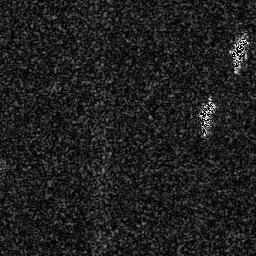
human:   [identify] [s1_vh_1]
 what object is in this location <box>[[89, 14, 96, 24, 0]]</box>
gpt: <ref>1 small ship at the top right</ref>

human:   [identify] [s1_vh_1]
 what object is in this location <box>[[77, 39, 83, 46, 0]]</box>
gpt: <ref>1 small ship at the right</ref>